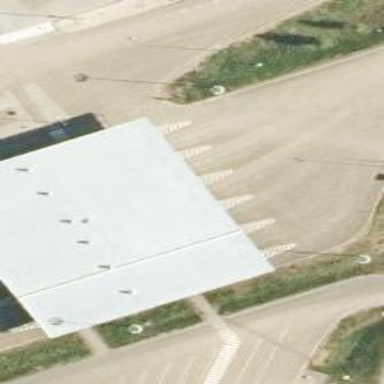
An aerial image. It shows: View of roof of building.